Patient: sex F, age 68
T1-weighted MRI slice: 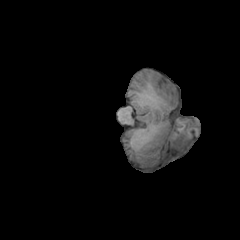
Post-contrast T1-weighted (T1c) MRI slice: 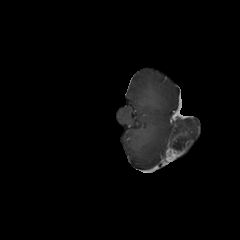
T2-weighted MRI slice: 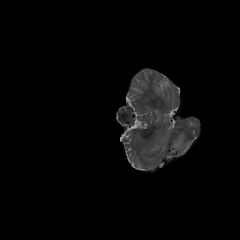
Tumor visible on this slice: yes
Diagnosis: Glioblastoma, IDH-wildtype
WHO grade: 4